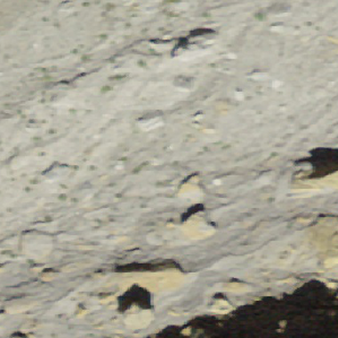
Label: bouldering_area